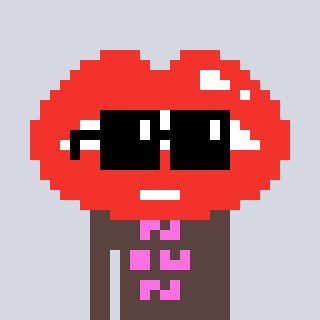
a pixel art character with square black sunglasses, a lips-shaped head and a darkbrown-colored body on a cool background